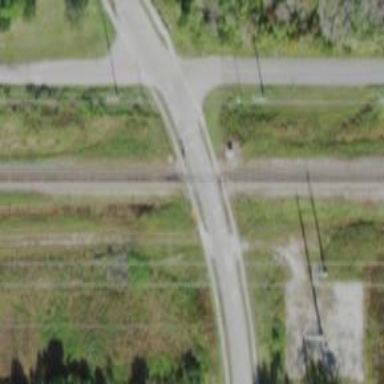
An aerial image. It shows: Crossing for the railway.